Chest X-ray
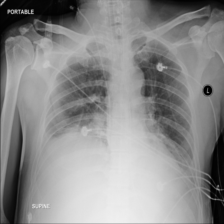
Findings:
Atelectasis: negative
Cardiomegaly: negative
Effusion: negative
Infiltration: negative
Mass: negative
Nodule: negative
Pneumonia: negative
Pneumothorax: negative
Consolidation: positive
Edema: negative
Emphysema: negative
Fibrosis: negative
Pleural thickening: negative
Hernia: negative